Current action and preconditions to check: path_clear

Your task: For each precondition in the list above, predict whether it will hold at this action.

Consider the current scene as observed from the mobile robot's camera, and analyze the predicted future states of all dynamic agents (e.g., people, animals, vehicles, or any moving entities) within the NEXT SECOND.

IMPORTANT: Only answer "very likely" if you are absolutely certain—based on strong, clear evidence—that a dynamic agent will violate the precondition in the predicted future state. Do NOT answer "very likely" for unlikely, ambiguous, or low-probability risks.

Ask yourself for each precondition: Is there a high probability, with clear and convincing evidence, that the predicted future states of any dynamic agent will interfere with the predicted future state of the currently executing action within the NEXT SECOND, causing that precondition to fail?

Assess the risk level based on these predictions. Use "likely" or "very likely" if motions create a clear risk of interference.

Use "neutral" or "improbable" if agents are nearby but their predicted paths are clearly diverging or non-conflicting.

Failure Risk Categories: "very improbable", "improbable", "neutral", "likely", "very likely"

Answer Format: Output ONLY the probability_of_failure value from these categories: "very improbable", "improbable", "neutral", "likely", "very likely"

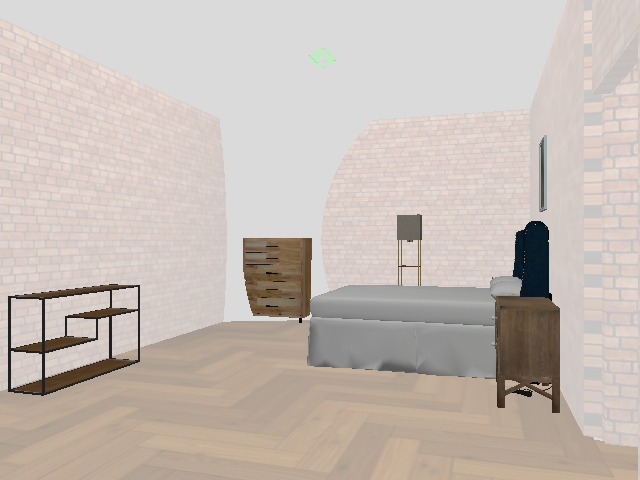

Answer: very improbable